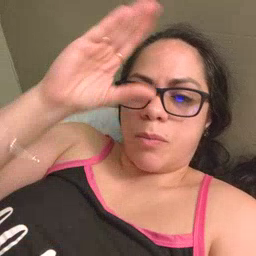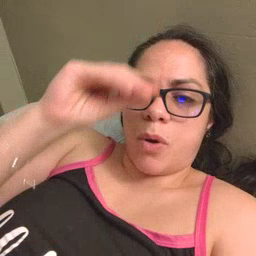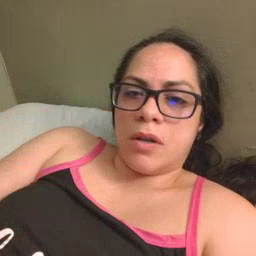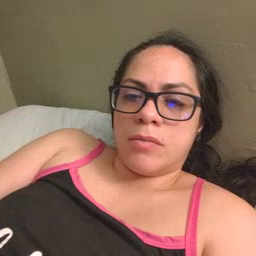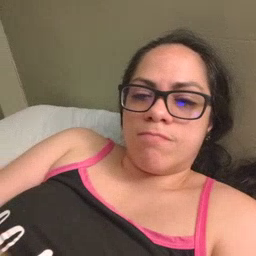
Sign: boy